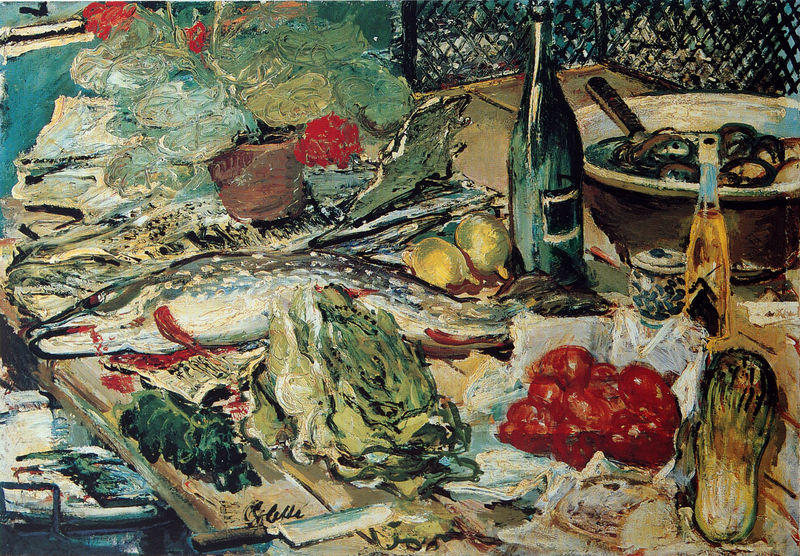
Titel: Stilleben
Künstler: Erich Glette
Standort: München
Institution: Städtische Galerie im Lenbachhaus
Schlagwörter: blau, dunkel, wasser, weiß, grün, ocker, blume, braun, bunt, glas, hell, schwarz, tisch, türkis, blüten, rot, tuch, flasche, flaschen, gläser, messer, schale, schüssel, teller, tot, signatur, öl, gitter, auge, tücher, pflanze, schuppen, gemüse, kohl, stilleben, stillleben, blumentopf, tomate, topf, papier, liegen, violett, sigantur, essen, wein, brot, platte, griff, klinge, blut, geschlachtet, zeitung, mahlzeit, küche, fisch, topfpflanze, salat, tomaten, kochen, austern, zitrone, zitronen, netz, töpfchen, flosse, oliven, etikett, essig, auscheln, blutstropfen, frutti di mare, gittwe, küchentisch, lemonen